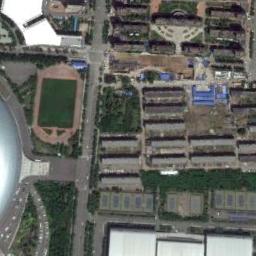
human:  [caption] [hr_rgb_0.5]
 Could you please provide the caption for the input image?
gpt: The ground track field is surrounded by lots of buildings arranged neatly .

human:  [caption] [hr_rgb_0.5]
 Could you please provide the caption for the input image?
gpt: There are many buildings next to the ground track field .

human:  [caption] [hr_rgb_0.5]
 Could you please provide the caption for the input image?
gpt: There is a road between the track field and the residential area, And there is a lot of vegetation around .

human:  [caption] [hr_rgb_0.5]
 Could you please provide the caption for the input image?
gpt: There's a little track in the upper left corner .

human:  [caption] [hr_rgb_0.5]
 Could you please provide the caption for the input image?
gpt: There are many gray buildings beside the ground track field .